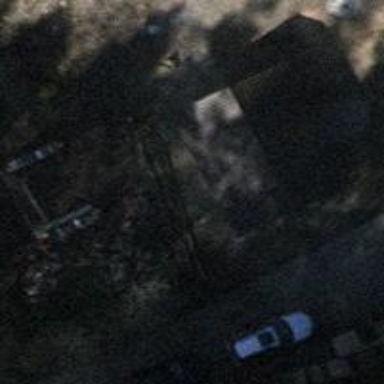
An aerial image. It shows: Cabin.